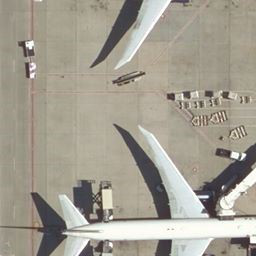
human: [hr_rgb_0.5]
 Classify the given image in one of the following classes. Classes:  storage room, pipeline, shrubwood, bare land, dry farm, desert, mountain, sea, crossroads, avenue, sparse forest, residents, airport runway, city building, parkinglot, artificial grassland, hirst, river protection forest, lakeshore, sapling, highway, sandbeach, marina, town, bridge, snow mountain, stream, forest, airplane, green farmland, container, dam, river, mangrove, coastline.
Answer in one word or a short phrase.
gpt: airplane